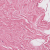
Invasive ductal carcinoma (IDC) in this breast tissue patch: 0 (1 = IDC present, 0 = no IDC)